Interaction volume radius: 5 \u00c5
Interaction volume height: 20 \u00c5
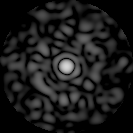
Disorder parameter: 0.8963